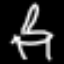
Label: chair